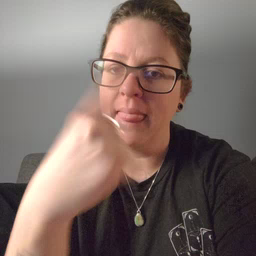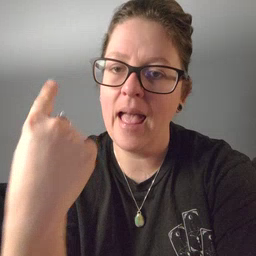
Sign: black